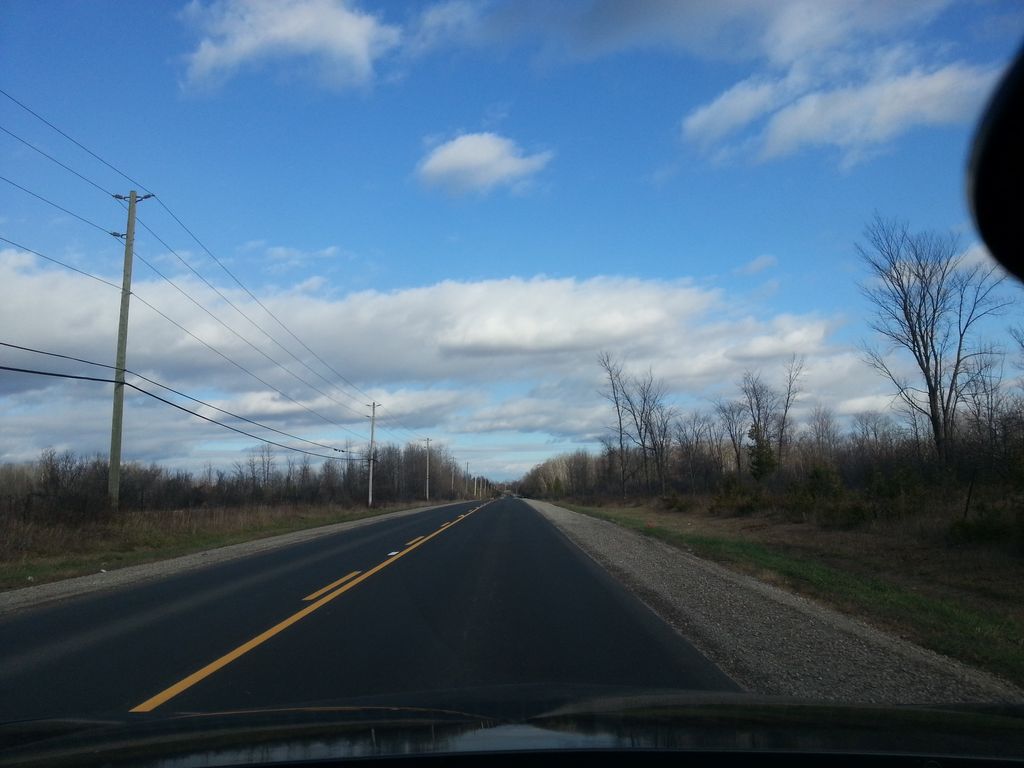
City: ottawa-gatineau